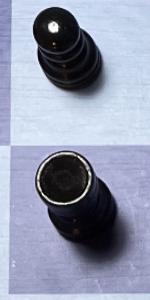
Label: Rook_Black